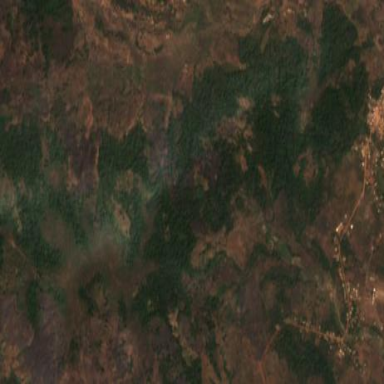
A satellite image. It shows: Forest area.